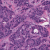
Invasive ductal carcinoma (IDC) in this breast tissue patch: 1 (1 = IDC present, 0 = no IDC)